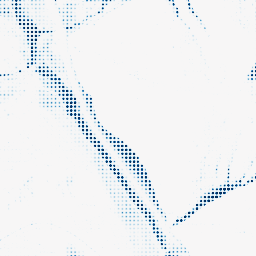
Category: morphological
Decomposition family: morphological_ellipse
Decomposition parameters: operation: closing
width: 5
height: 30
Upsampling method: sinc_blackman
Upsampling parameters: scale: 8
kernel_size: 4
Upsampling scale: 8